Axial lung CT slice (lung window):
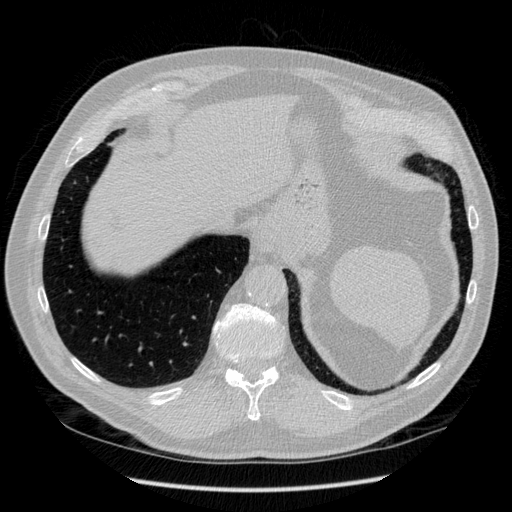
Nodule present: no